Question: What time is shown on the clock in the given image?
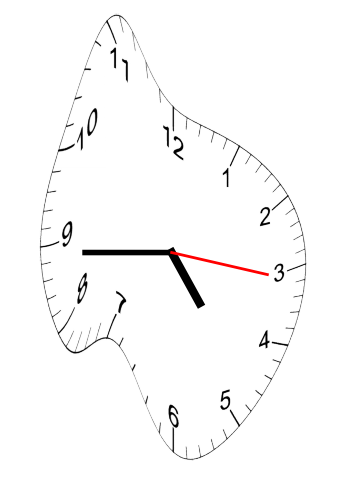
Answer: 04:44:16